Question: I'm new to Orchard and struggling to determine how to best set up the basic page layout below (simplified for clarity from the actual layout which is based on the <URL>:

The piece I'm struggling with is the Right Content area - shown as the dotted red box above. The contents of this area will vary with individual pages. Sometimes it will be empty in which case the solid red Content should expand to fill the content zone. With content it will typically contain 1 or 2 lists of links - specific to the page.
I tried adding a HTML Text Field to the Page content type but then how do I position it? In the Content template (e.g. from the contoso theme ~/Themes/Contoso/Views/Content.cshtml) we can position Model.Content but not individual fields.
Or, if I add another zone on the right hand side of the layout is there a way to place page fields in other zones outside the Content Zone? I tried this in Placement.info as a test:
'<Place Fields_Common_Text="ContentAside"/>'
but it didn't appear in the Content Aside Zone.
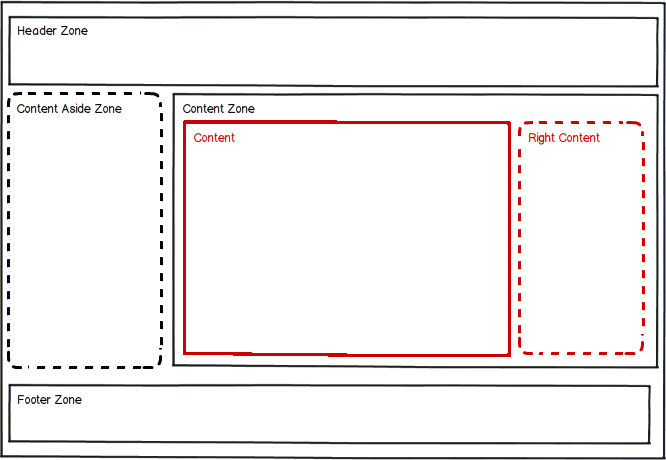
Answer: Try '<Place Fields_Common_Text="/ContentAside:1"/>' instead.